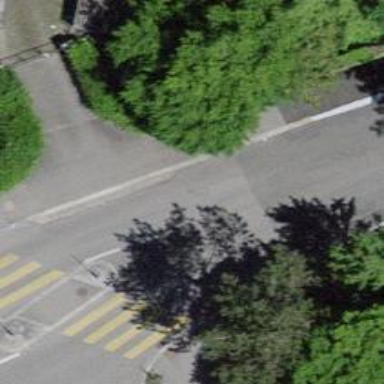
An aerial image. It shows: Public transport stop position.